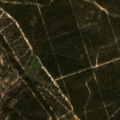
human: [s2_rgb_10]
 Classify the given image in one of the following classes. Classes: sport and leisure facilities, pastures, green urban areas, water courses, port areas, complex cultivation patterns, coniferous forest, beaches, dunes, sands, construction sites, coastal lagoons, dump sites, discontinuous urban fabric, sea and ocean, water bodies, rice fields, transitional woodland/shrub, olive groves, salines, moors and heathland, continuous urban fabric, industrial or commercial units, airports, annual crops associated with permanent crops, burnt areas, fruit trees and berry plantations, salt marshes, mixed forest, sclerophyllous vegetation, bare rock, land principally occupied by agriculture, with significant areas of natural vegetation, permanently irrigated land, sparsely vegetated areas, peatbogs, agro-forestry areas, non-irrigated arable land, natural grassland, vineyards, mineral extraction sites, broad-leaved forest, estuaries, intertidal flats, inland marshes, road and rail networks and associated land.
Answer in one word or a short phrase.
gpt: broad-leaved forest, transitional woodland/shrub